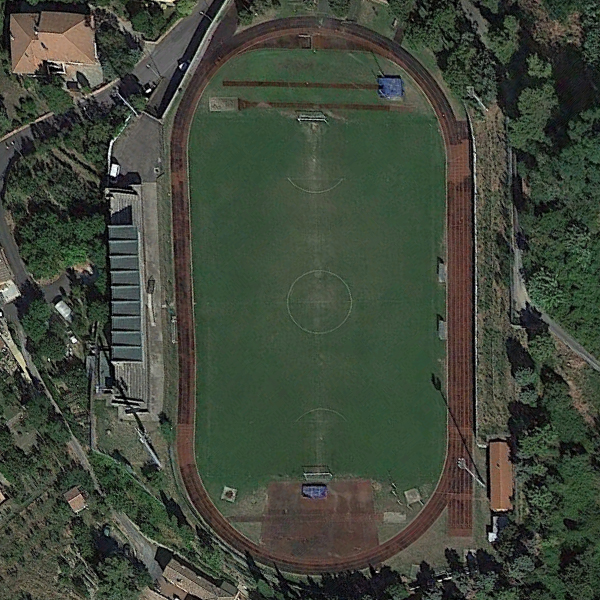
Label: Playground